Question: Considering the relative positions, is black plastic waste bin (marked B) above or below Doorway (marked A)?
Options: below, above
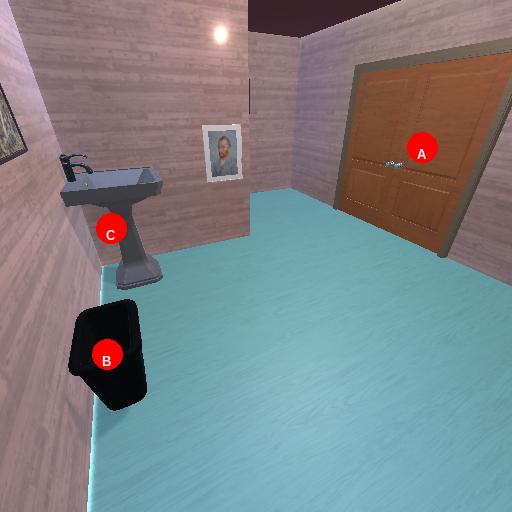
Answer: below